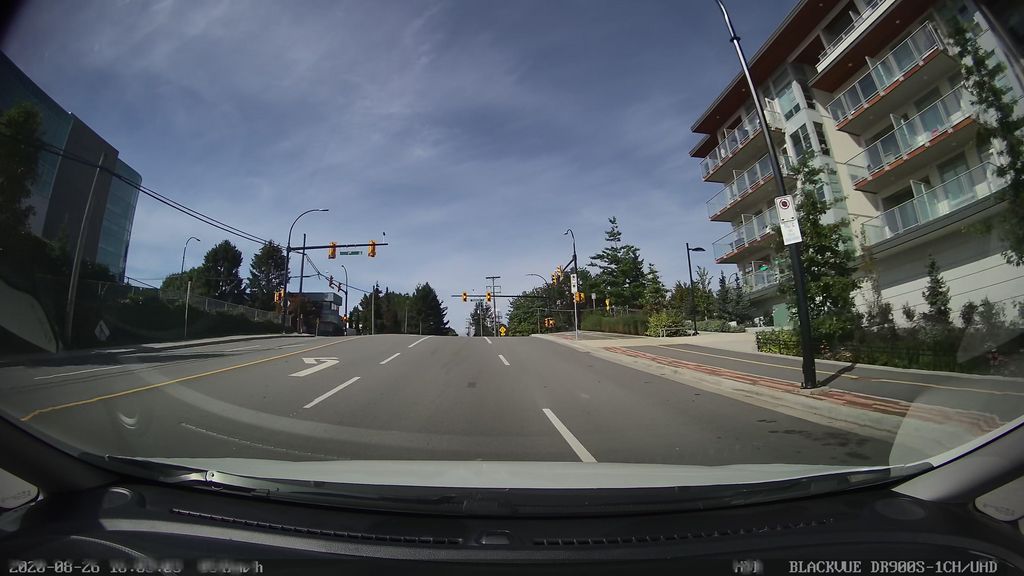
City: vancouver